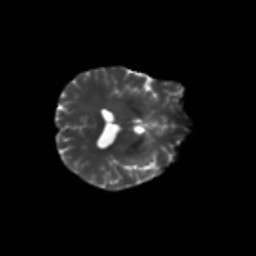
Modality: T2w
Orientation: axial
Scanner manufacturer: siemens
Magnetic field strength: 3 T
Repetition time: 9.2 s
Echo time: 0.084 s